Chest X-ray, PA view. Patient: 21 years old, sex M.
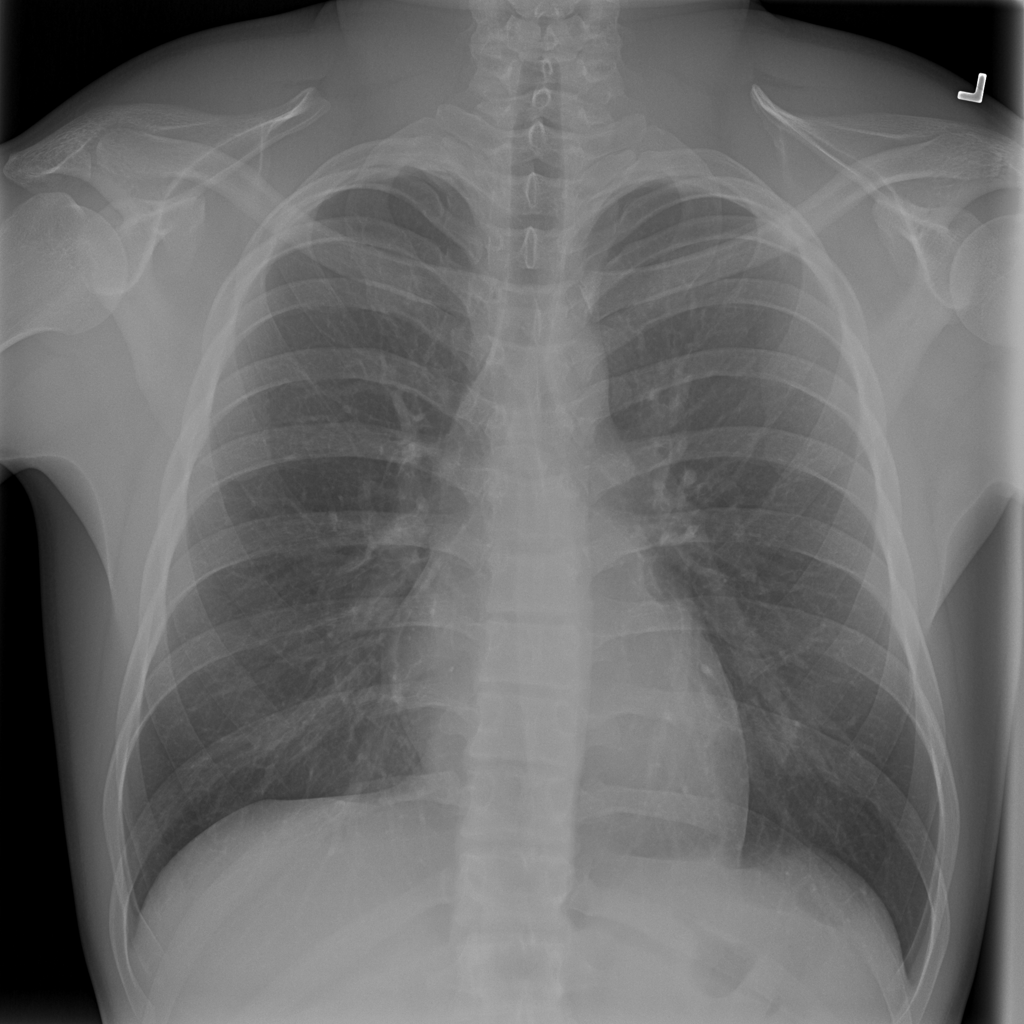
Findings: No Finding